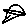
Label: star